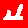
Digit: 4